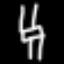
Label: chair